Question: Today I learned a new API but ran into trouble. What's the return value of '.max()'?
I hadn't seen this function until today. Can anyone tell me something?
'''
import cv2
img = cv2.imread('../src/lena.jpg')
gray = cv2.cvtColor(img, cv2.COLOR_BGR2GRAY)
print(img.max())
print(gray.max())
'''
Why the value changes to 245 when it turn into a gray photo?
img and gray:

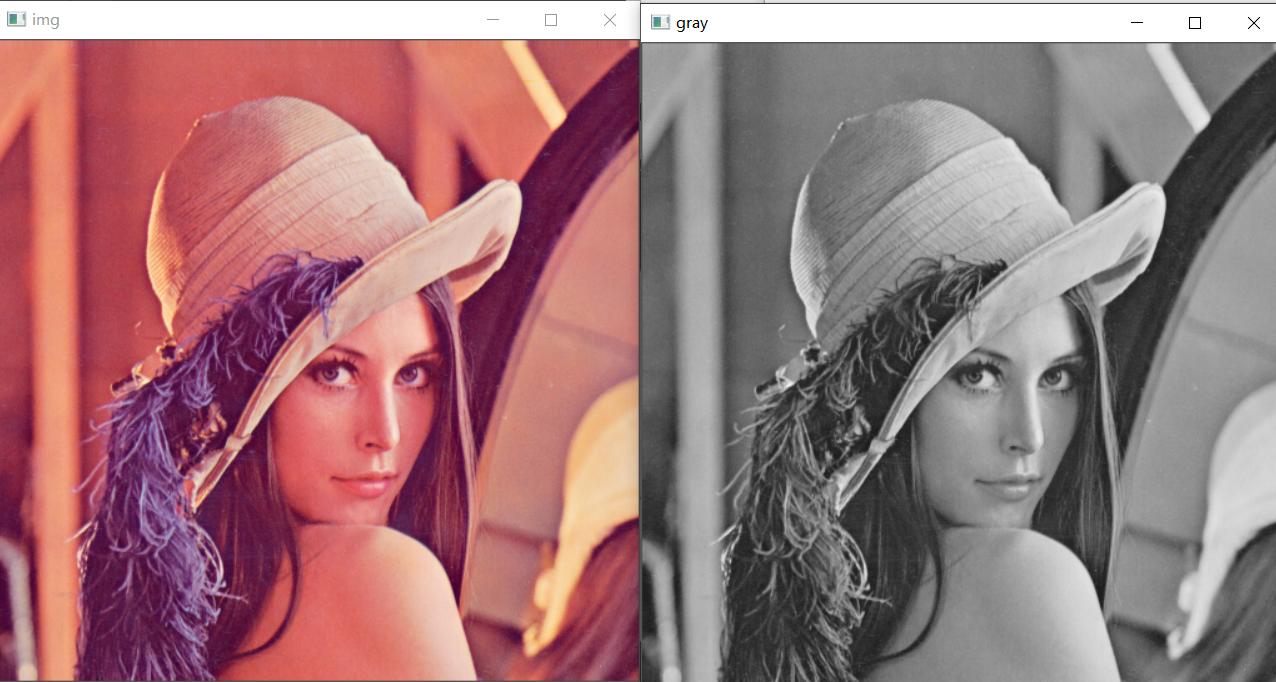
Answer: Here's an example with code. Suppose we use <URL> image:
<URL>
Let's read it and print its maximum value:
'''
# imports:
import numpy as np
import cv2
# image path
path = "D://opencvImages//"
fileName = "testMat2.png"
# Reading an image in default mode:
inputImage = cv2.imread(path + fileName)
# Get max value and print it:
maxValue = inputImage.max()
print("Max BGR value is: "+str(maxValue))
# Display the image:
cv2.imshow("inputImage [BGR]", inputImage)
cv.waitKey(0)
'''
This prints the following value:
'''
Max BGR value is: 255
'''
As you see, we have only one maximum value: '255', which is the value of the pure green pixel. The value is actually the largest in the entire matrix - all dimensions included: width, height channels.
Let's convert the image to 'grayscale'. As I mentioned on my comment, the 'grayscale' version of a 'BGR' image is obtained by applying a of the three channels. The weights can very depending on which version of 'grayscale' transformation you are applying (there's more than one). In the case of OpenCV <URL> the formula used. From here it is clear that every pixel value will change, let's print the changes:
'''
# Convert BGR to grayscale:
grayImg = cv2.cvtColor(inputImage, cv2.COLOR_BGR2GRAY)
# Get max value and print it:
maxValue = grayImg.max()
print("Max Gray value is: "+str(maxValue))
# Display the image:
cv2.imshow("inputImage [grayImg]", grayImg)
cv.waitKey(0)
'''
This snippet prints the following:
'''
Max Gray value is: 150
'''
If you display the grayscale image, you would see something like this:
<URL>
The '150' pixel also corresponds to the pure green pixel. Its value has been modified by the conversion formula but, as was the case in the original image, it is still the largest pixel on the image. Additionally, the dark red has now a value of '60' and the very dark blue a value of '17'. As a nice bit of info: In the weighted average formula, the weights of the colors are not the same. Green has the largest weight because the human eye perceives it easily than the rest of the 'RGB' additive primary colors.